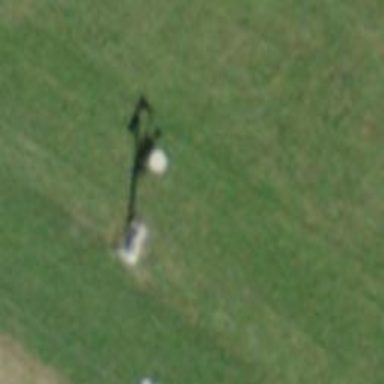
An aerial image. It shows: Pylon for aerialway.